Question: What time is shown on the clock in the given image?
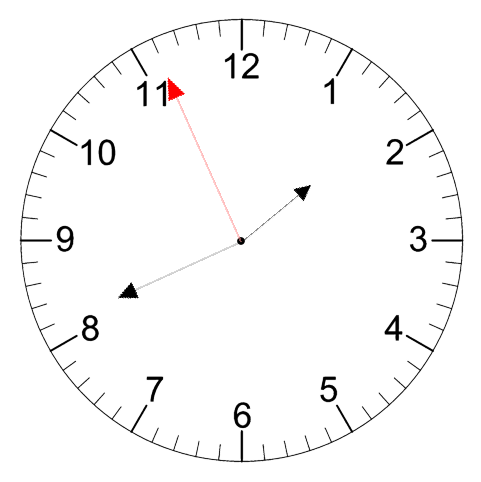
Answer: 01:40:56